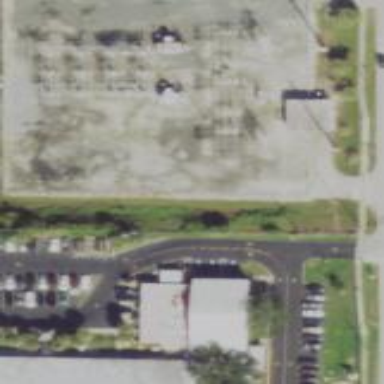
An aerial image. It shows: Outdoor distribution substation.